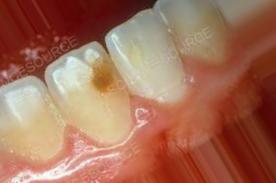
Condition: Tooth Discoloration